Interaction volume radius: 10 \u00c5
Interaction volume height: 10 \u00c5
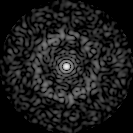
Disorder parameter: 0.8492